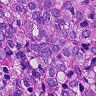
Metastatic tissue present: yes